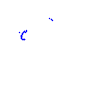
Particle: proton